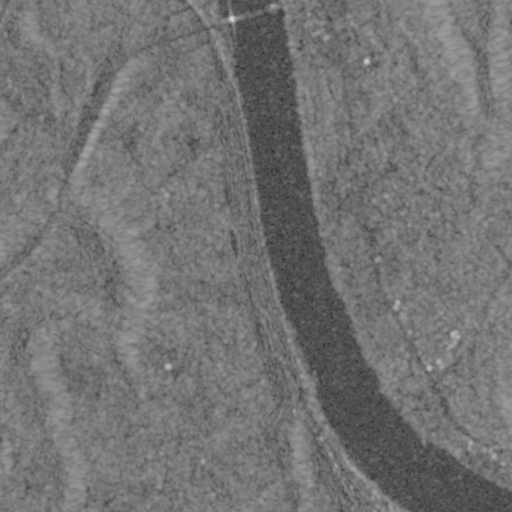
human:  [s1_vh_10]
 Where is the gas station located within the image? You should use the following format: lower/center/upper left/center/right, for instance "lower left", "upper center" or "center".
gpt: The gas station is located in the lower right of the image.
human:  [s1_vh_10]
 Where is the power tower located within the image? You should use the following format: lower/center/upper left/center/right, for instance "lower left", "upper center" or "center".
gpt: The power tower is located in the lower left of the image.
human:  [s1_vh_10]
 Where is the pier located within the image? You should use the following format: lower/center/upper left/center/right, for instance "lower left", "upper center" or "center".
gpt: The pier is located in the lower right of the image.
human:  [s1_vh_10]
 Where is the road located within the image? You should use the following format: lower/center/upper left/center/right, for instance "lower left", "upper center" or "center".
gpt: There is no road in the image.

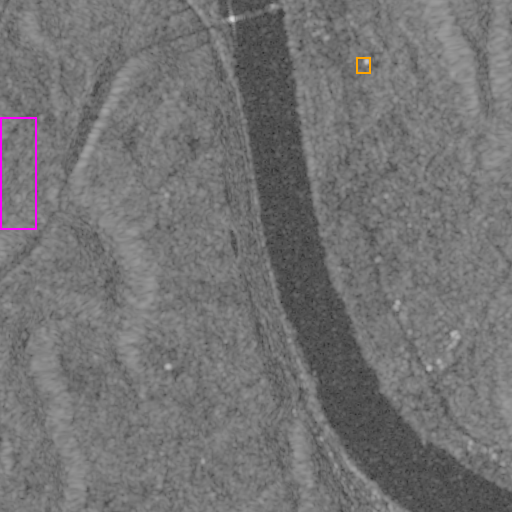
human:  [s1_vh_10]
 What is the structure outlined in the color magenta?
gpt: The structure outlined in magenta is a park.
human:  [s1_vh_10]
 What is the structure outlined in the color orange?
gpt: The structure outlined in orange is a building.
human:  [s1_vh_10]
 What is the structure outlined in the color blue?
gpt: There is no blue outline.